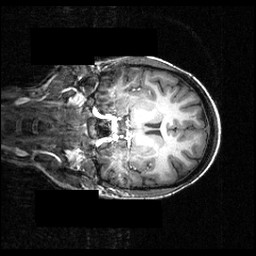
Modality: T1w
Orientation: coronal
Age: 23
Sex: female
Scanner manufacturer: siemens
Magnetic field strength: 3.951 T
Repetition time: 1.5 s
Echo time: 0.00335 s